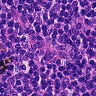
Metastatic tissue present: no